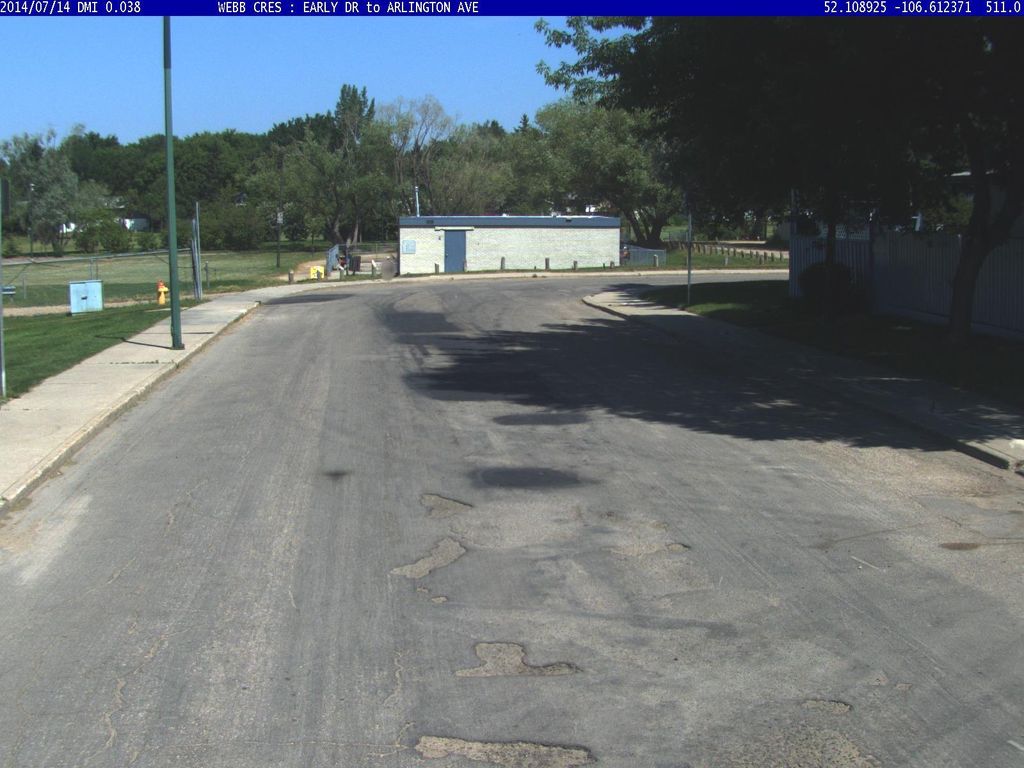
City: saskatoon